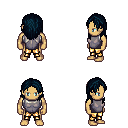
a pixel art fantasy rpg character, male body template, human, tanned skin, steel chest armor, gold greaves, raven long hairstyle, four views (front, back, left, right), 2x2 character sprite sheet, small pixel art, hard edges, no anti-aliasing